Question: I want to have an svg image to be scaled as follows:

The right arrow (painted in red) should always scale to the height of the blue box, which can have dynamic height.
I have tried implementing it using an svg image:
'''
<?xml version="1.0" encoding="ISO-8859-1" standalone="no"?>
<!DOCTYPE svg PUBLIC "-//W3C//DTD SVG 20010904//EN"
"http://www.w3.org/TR/2001/REC-SVG-20010904/DTD/svg10.dtd">
<svg xmlns="http://www.w3.org/2000/svg" xmlns:xlink="http://www.w3.org/1999/xlink"
viewBox="0 0 50 100" preserveAspectRatio="xMidYMid meet">
<polygon points="0,0 50,50 0,100" style="fill:white" />
</svg>
'''
I tried different versions of preserveAspectRatio and viewBox.
My css implementation is like
'''
#before-main section header.section-header .header-arrow {
position:absolute;
right:0;
height:100%;
width:4.1%;
background:url("../img/headlineArrow_bg.svg") no-repeat right center;
background-size:100% 100%;
}
'''
HTML looks like
'''
<header class="section-header">
<div class="header-arrow">
</div>
</header>
'''
Is there a way to implement this using the svg image as css background?
Edit: Width of The arrow should always stay the same.
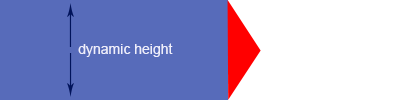
Answer: To make your red arrow stretch to match the height, try 'preserveAspectRatio="none"'.